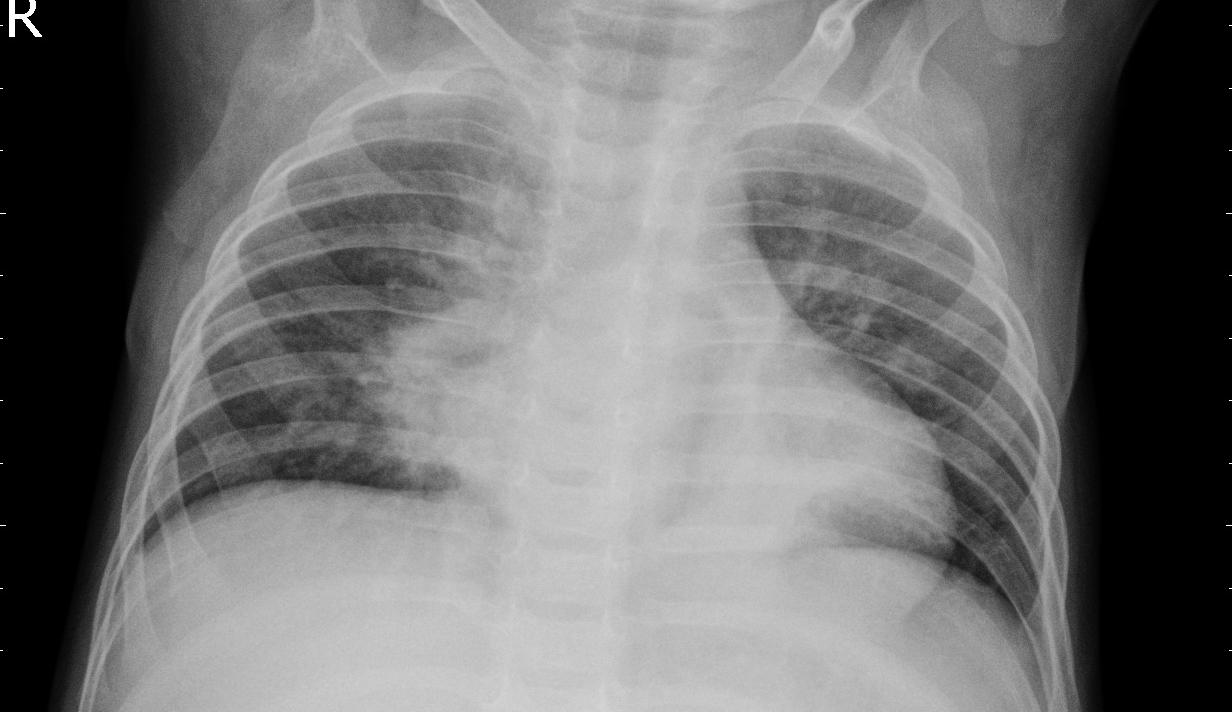
Diagnosis: PNEUMONIA